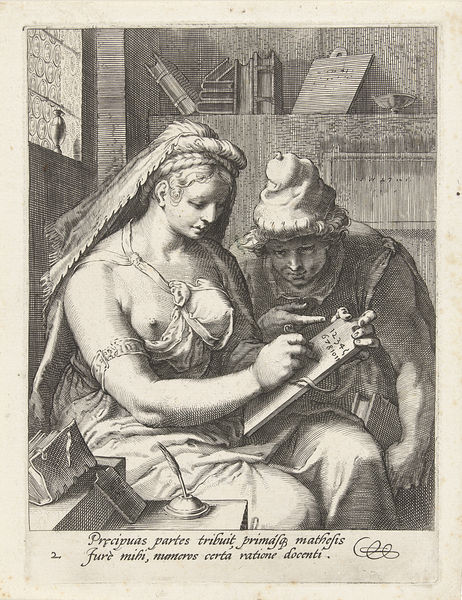
Titel: Rekenkunde (Aritmetica)
Künstler: Cornelis Jacobsz. Drebbel
Standort: Amsterdam
Institution: Rijksmuseum
Schlagwörter: homme, chambre, femme, fenetre, sein, allegorie, couple, architecte, dessin, nue, plume, crayon, tablette, livre, seins, science, nu, ecrire, savoir, mathematique, acte, compte, apothicaire, docte, act, dedans, ingenieur